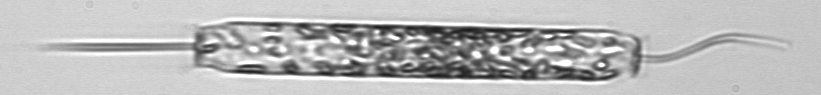
Label: Ditylum_brightwellii